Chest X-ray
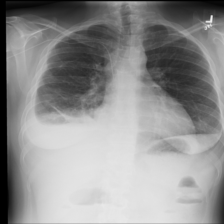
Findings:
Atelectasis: negative
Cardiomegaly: negative
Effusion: positive
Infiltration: negative
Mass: negative
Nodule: negative
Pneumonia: negative
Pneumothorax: negative
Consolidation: positive
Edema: negative
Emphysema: negative
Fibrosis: negative
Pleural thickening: negative
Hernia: negative